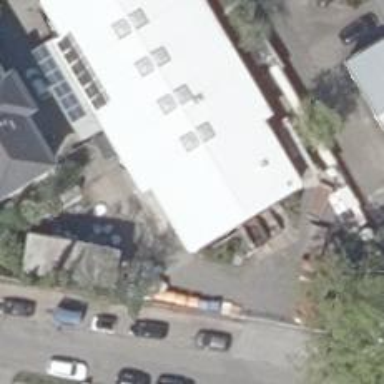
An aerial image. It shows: Furniture shop.